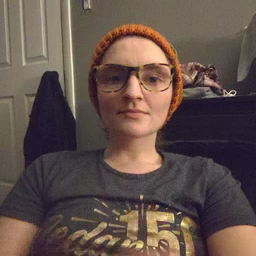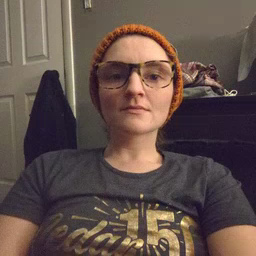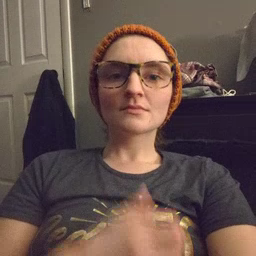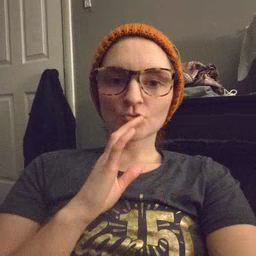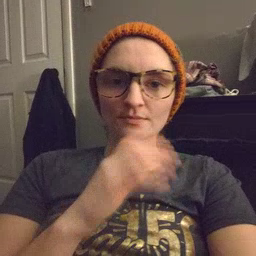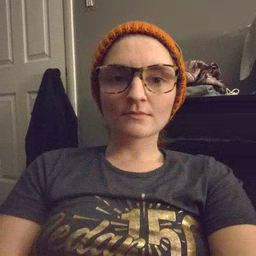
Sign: talk